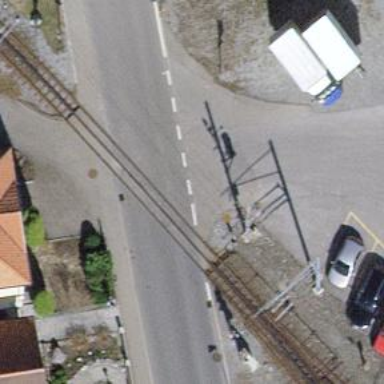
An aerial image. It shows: Level crossing with lights at the railway.